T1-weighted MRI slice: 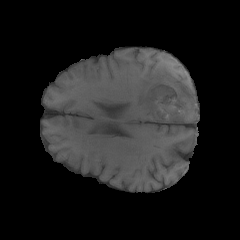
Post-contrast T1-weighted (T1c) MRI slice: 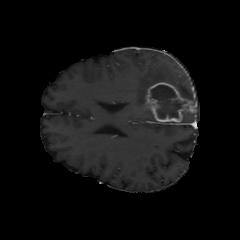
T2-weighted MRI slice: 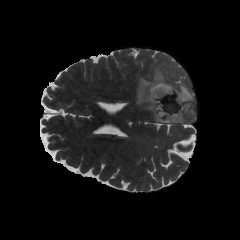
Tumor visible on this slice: yes